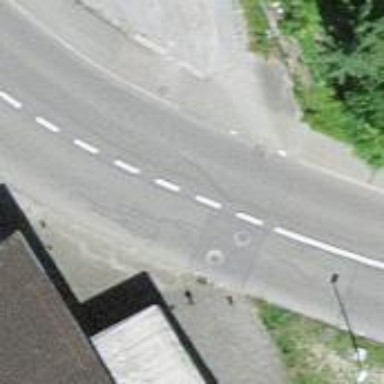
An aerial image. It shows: Secondary road with asphalt surface.